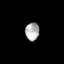
Tissue: lung
Cell type: Epithelial cells
Senescence score: 0.1981
Nuclear area (px): 247
Mean DAPI intensity: 173.502